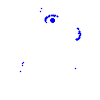
Particle: pion